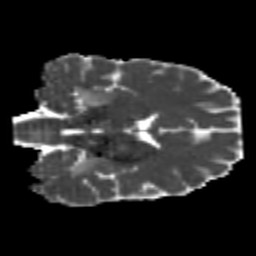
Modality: MD
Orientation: coronal
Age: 25
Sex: male
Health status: healthy
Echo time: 0.074 s